Question: I need to create dialog with both ListView and message, however according to <URL> it is not possible with standard AlertDialog. So I've decided to create custom view with text and listview, and attach it to dialog.
However, my list view is drawn empty. Here is java code:
'''
AlertDialog.Builder builder = new AlertDialog.Builder(this);
builder.setTitle("Hello, title!");
LayoutInflater factory = LayoutInflater.from(this);
View content = factory.inflate(R.layout.dialog, null);
ListView lv = (ListView) content.findViewById(R.id.list);
lv.setAdapter(new ArrayAdapter<String>(this,
android.R.layout.simple_list_item_single_choice, ITEMS));
lv.setChoiceMode(ListView.CHOICE_MODE_SINGLE);
builder.setView(content).setPositiveButton("OK", this).setNegativeButton("Cancel", this);
AlertDialog alert = builder.create();
alert.show();
'''
Also I have:
'''
final String[] ITEMS = new String[] { "a", "b", "c" };
'''
and here is dialog layout:
'''
<?xml version="1.0" encoding="utf-8"?>
<LinearLayout
xmlns:android="http://schemas.android.com/apk/res/android"
android:layout_width="fill_parent"
android:layout_height="fill_parent">
<TextView
android:layout_width="fill_parent"
android:layout_height="wrap_content"
android:text="Hello, text!" />
<ListView
android:layout_width="fill_parent"
android:layout_height="wrap_content"
android:id="@+id/list"
></ListView>
</LinearLayout>
'''
Here is result:
Any help is greatly appreciated. Thanks!
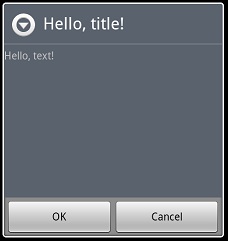
Answer: You are missing 'android:orientation="vertical"' in linearlayout.
Your xml will be
'''
<?xml version="1.0" encoding="utf-8"?>
<LinearLayout
xmlns:android="http://schemas.android.com/apk/res/android"
android:layout_width="fill_parent"
android:layout_height="fill_parent"
android:orientation="vertical">
<TextView
android:layout_width="fill_parent"
android:layout_height="wrap_content"
android:text="Hello, text!" />
<ListView
android:layout_width="fill_parent"
android:layout_height="wrap_content"
android:id="@+id/list"
></ListView>
</LinearLayout>
'''